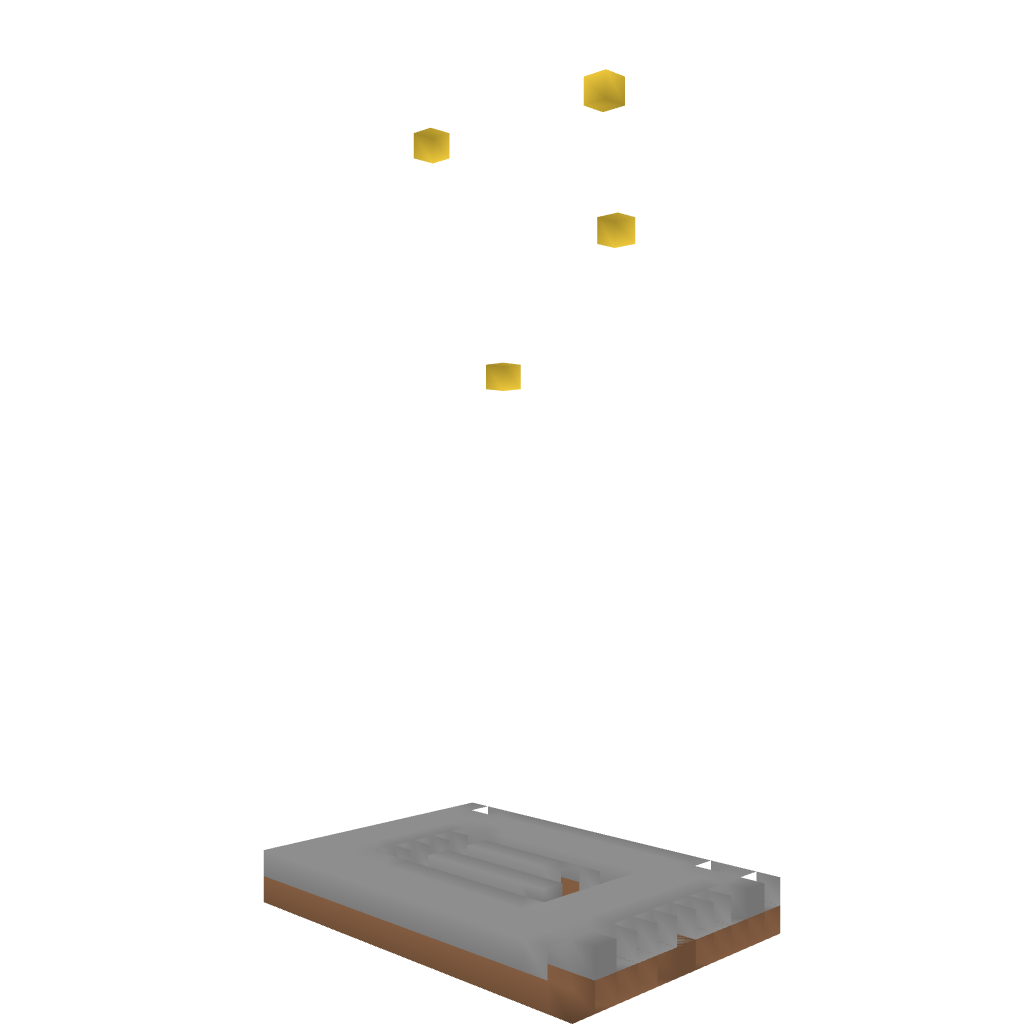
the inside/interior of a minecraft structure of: Statue of Nike